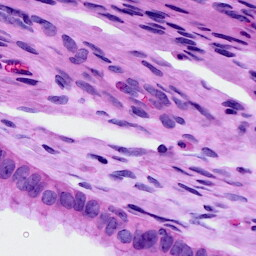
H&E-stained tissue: Cervix